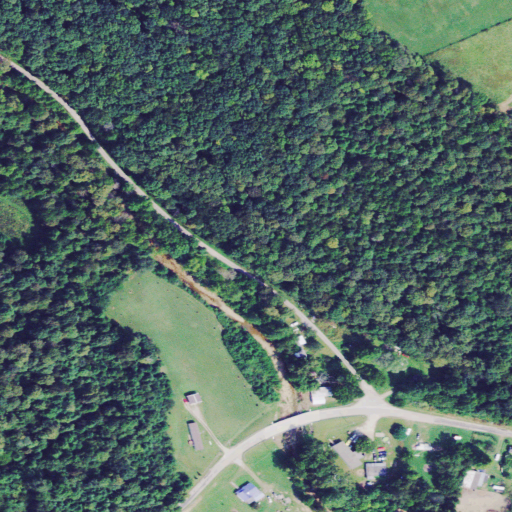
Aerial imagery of valley in Ohio named Skidmore Hollow containing deciduous forest, open development, pasture, low intensity development, high intensity development, medium intensity development, and shrub